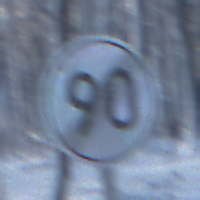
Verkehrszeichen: EndeGeschwindigkeit90
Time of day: MorningAfternoon
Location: Outdoor (Nature)
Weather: Clear
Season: Winter
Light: Natural